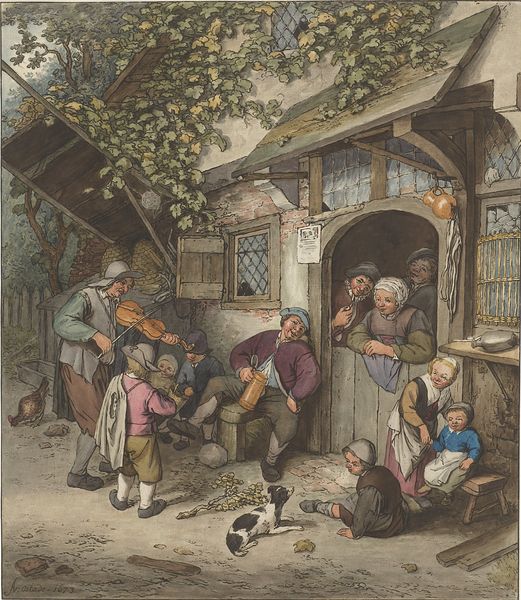
Titel: Vioolspeler voor een herberg
Künstler: Cornelis Ploos van Amstel
Standort: Amsterdam
Institution: Rijksmuseum
Schlagwörter: baum, gemälde, laub, mann, frauen, menschen, frau, männer, haus, hund, weg, alkohol, flasche, niederlande, kind, musik, bauern, kinder, krug, hof, bier, lustig, geige, fidel, fröhlichkeit, wirtshaus, trunk